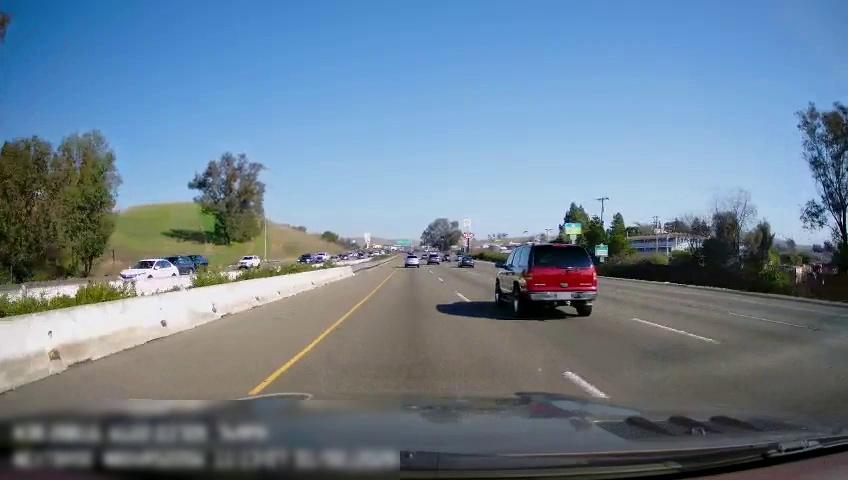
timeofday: Day
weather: Sunny
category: Drivable Space
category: Drivable Space
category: Vehicles | Car
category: Vehicles | Car
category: Vehicles | Car
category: Vehicles | SUV
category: Vehicles | Car
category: Vehicles | Truck
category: Vehicles | Car
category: Vehicles | Car
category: Vehicles | Car
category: Vehicles | SUV
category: Vehicles | SUV
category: Lanes | Alternate Lane
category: Lanes | Current Lane
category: Lanes | Current Lane
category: Lanes | Alternate Lane